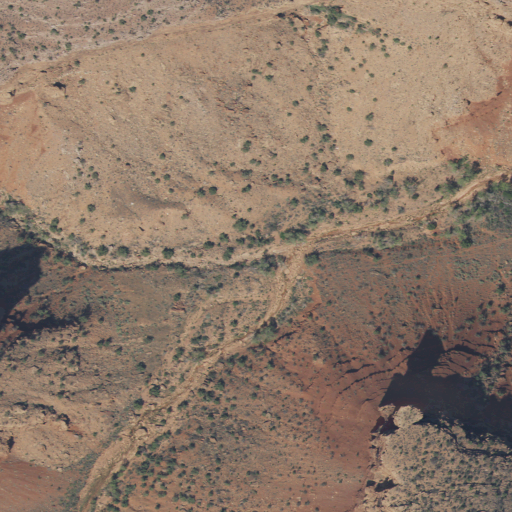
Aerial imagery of valley in Utah named Sevenmile Canyon containing shrub, evergreen forest, and barren land